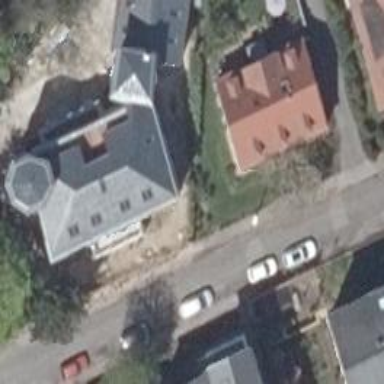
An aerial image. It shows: Detached building.